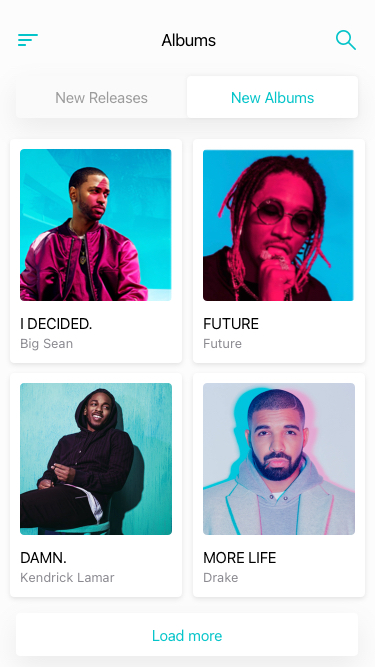
Text in this UI design:
Albums
New Releases
New Albums
I decided.
Big Sean
FUTURE
Future
DAMN.
Kendrick Lamar
More Life
Drake
Load more